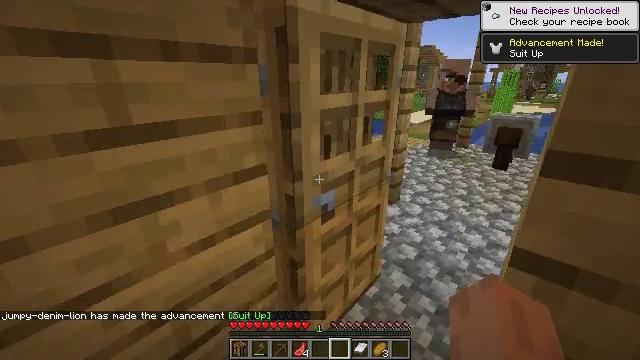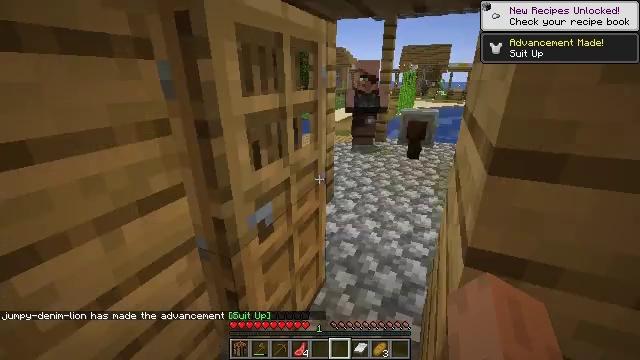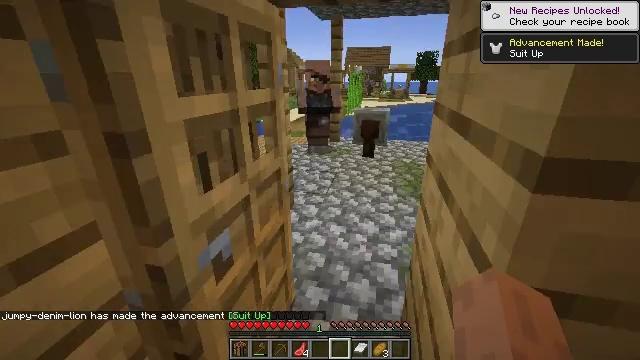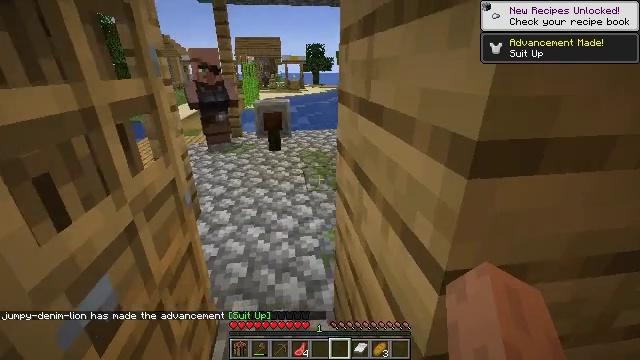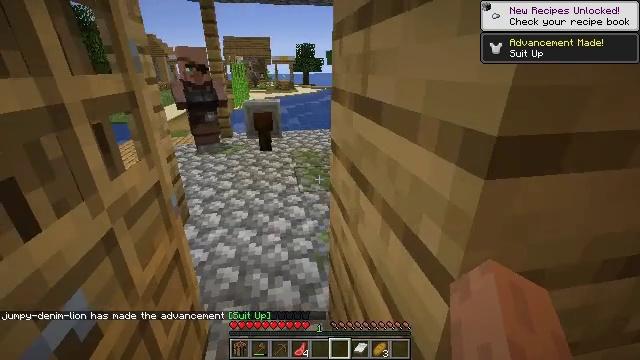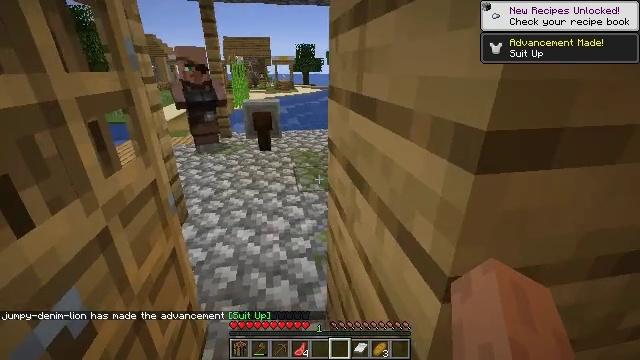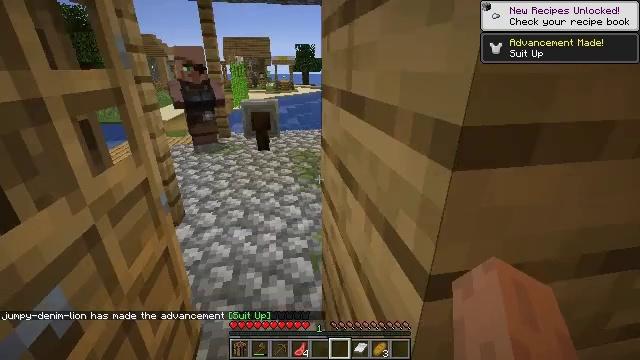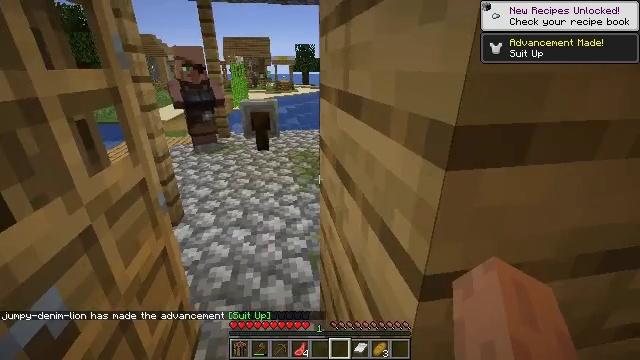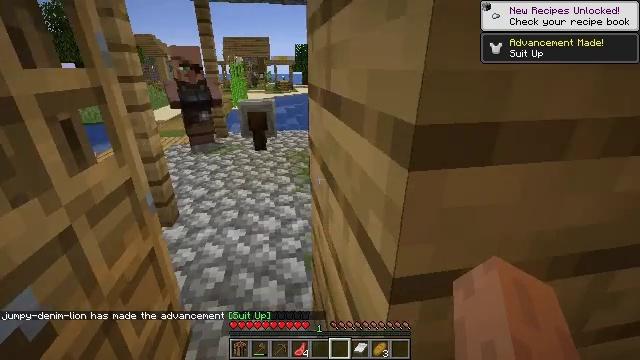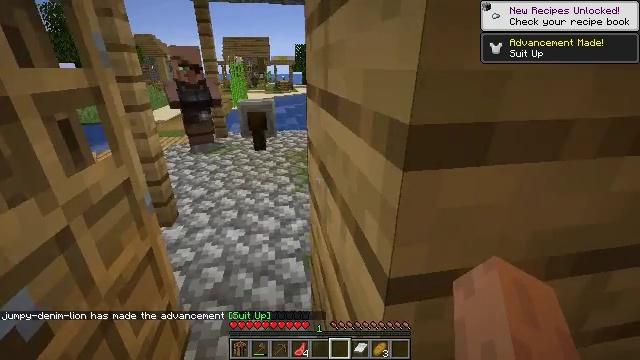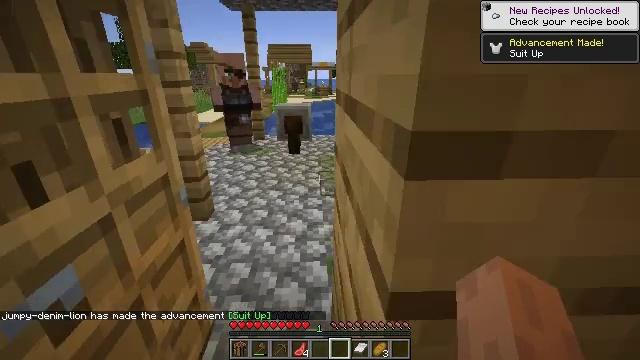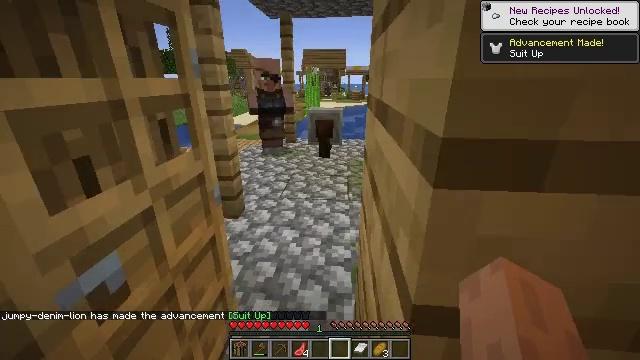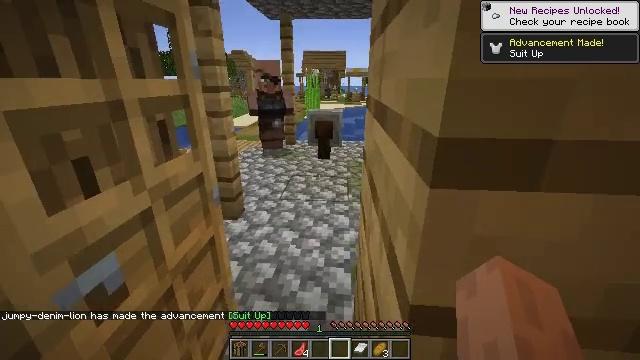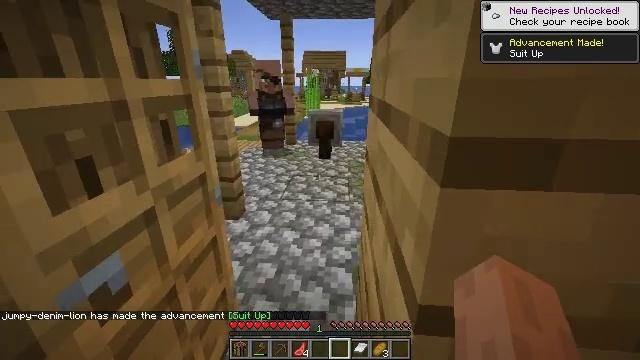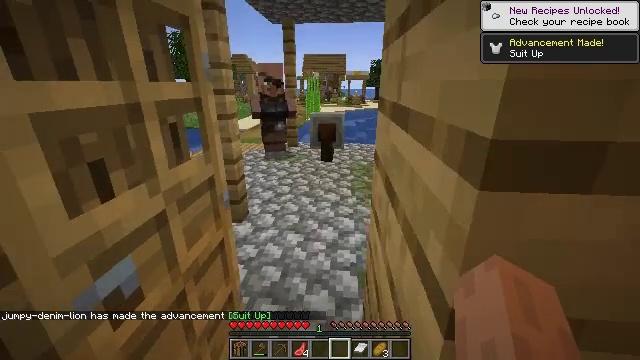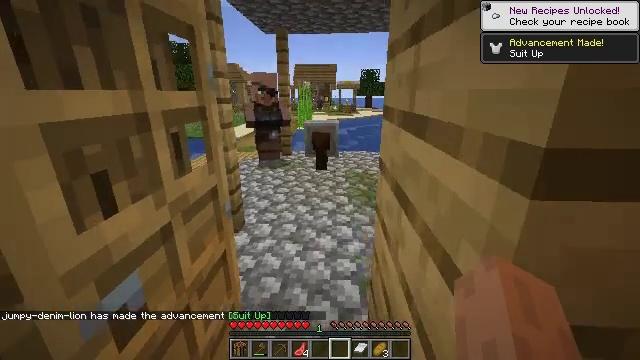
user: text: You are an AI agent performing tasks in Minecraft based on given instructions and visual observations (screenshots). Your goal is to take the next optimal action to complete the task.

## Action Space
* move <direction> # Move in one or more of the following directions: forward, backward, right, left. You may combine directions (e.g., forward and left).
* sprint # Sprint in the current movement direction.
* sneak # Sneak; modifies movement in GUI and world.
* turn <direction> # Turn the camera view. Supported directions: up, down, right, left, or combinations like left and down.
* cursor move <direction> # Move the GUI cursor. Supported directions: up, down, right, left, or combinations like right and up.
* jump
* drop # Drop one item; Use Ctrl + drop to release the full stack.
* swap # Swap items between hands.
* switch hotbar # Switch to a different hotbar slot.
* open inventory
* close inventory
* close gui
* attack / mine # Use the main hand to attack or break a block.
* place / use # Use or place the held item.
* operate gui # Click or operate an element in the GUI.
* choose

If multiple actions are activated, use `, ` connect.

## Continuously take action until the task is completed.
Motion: motion action
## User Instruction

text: Remove the furnace from its place.
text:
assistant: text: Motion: move forward, turn right
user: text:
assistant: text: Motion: move forward, turn right
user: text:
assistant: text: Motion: move forward, turn right and down
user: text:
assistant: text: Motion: move forward, turn right
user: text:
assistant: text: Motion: move forward
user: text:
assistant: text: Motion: move forward
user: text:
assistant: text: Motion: move forward
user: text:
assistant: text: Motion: move forward
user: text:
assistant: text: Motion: move forward
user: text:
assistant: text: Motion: move forward, turn left and up
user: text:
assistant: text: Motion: move forward, turn left
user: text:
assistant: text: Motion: move forward
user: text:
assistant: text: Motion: move forward
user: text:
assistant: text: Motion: move forward and move left
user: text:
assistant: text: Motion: move forward and move left, turn right and up
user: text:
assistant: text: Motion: move forward and move left, turn right and up
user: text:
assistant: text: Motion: move forward and move left, turn right and up
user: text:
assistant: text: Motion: move forward
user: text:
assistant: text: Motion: move forward
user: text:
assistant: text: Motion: move forward
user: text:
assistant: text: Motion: move forward
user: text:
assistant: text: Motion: move forward
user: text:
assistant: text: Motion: move forward, turn right and down
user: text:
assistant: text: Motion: move forward, turn right and down
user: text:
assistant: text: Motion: move forward and move left, turn right
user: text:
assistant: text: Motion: move forward and move left
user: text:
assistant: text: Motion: move forward and move left
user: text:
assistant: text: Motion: move forward and move left, turn left
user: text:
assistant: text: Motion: move forward and move left
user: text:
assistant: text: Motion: move forward and move left